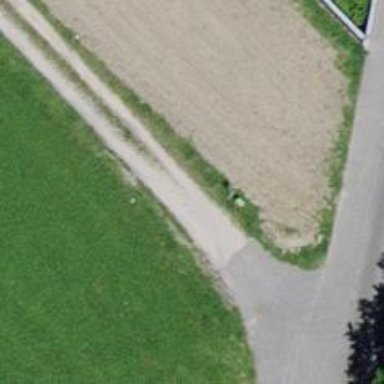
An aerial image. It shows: Agricultural track with grade2 track type suitable for agricultural vehicles.